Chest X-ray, AP view. Patient: 61 years old, sex M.
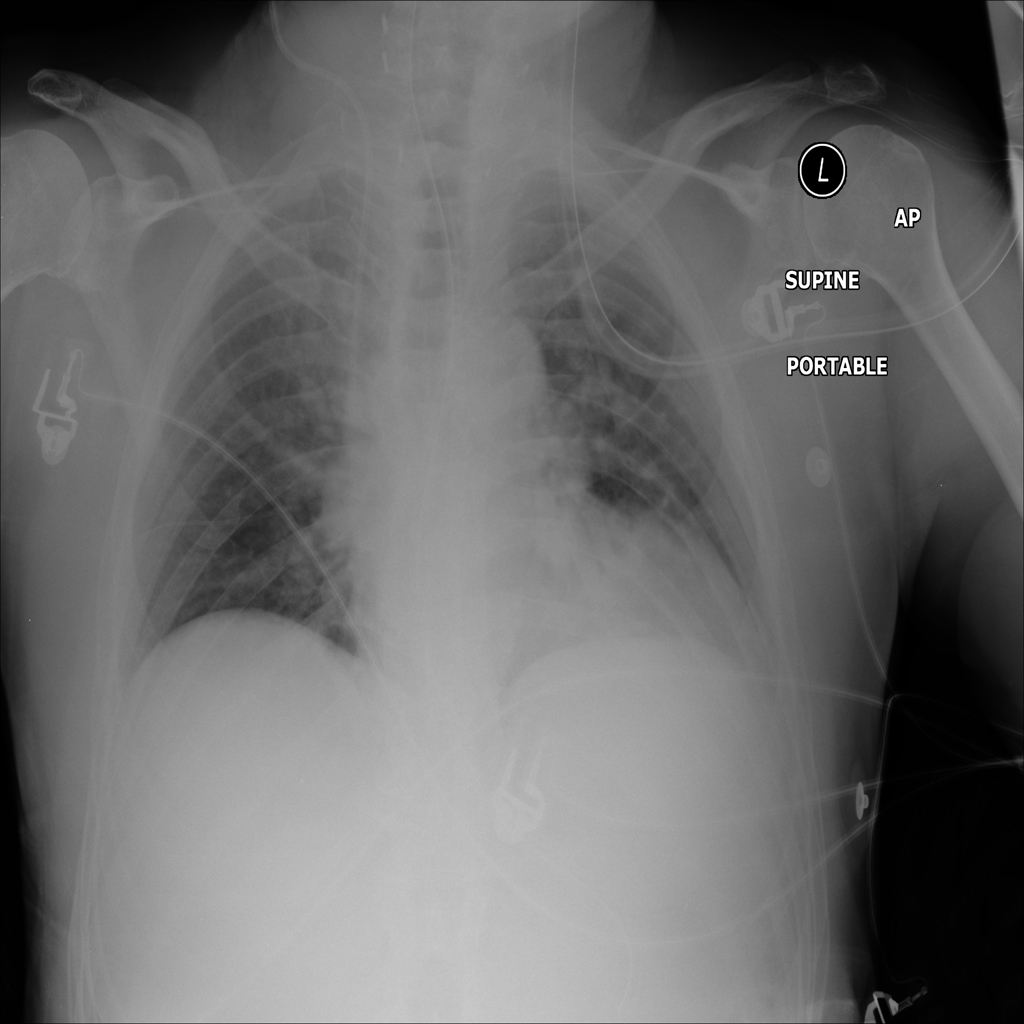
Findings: No Finding